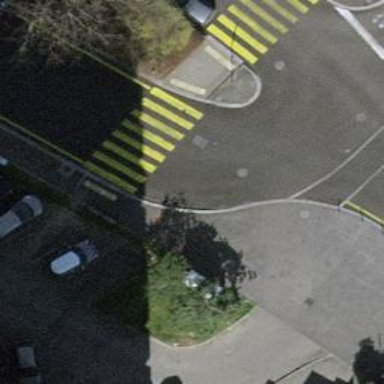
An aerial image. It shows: Marked crossing with zebra stripes on the road.